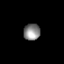
Tissue: prostate
Cell type: Fibroblasts
Senescence score: 0.765
Nuclear area (px): 276
Mean DAPI intensity: 132.069